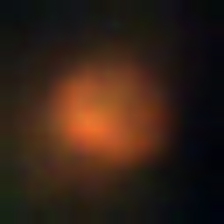
Taxon: NanoPlankton
Group: Other